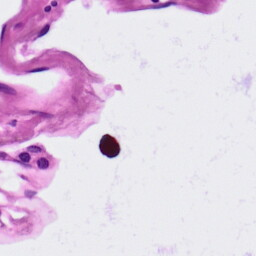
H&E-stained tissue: Lung